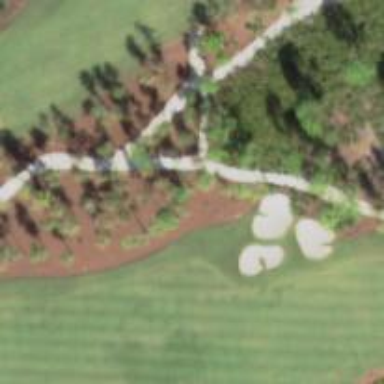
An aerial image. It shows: Footway that serves as golf path.